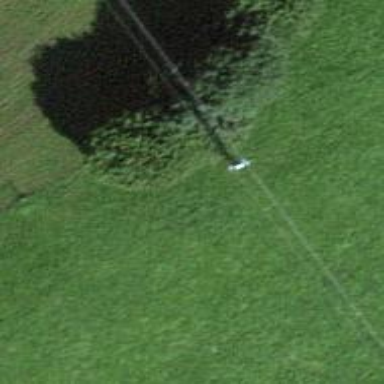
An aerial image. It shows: Minor power line.